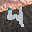
Label: 4